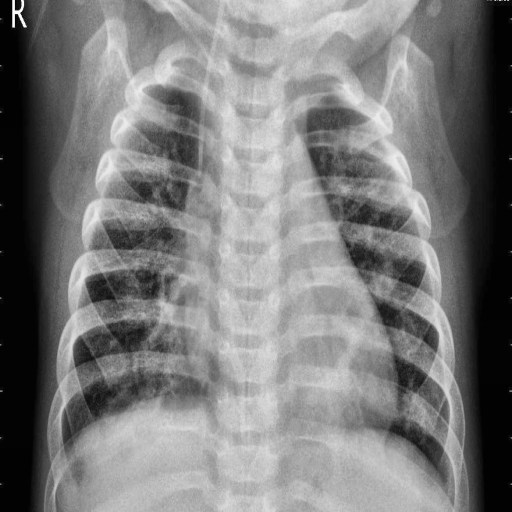
Finding: PNEUMONIA